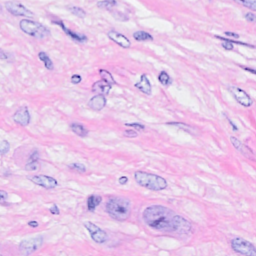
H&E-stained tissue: Breast